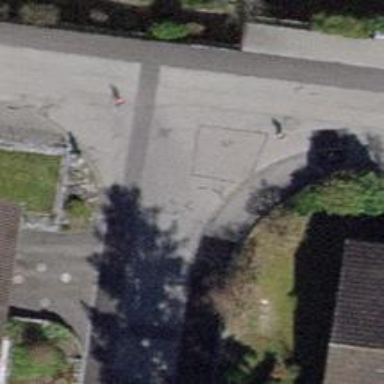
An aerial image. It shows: Asphalt sidewalk.